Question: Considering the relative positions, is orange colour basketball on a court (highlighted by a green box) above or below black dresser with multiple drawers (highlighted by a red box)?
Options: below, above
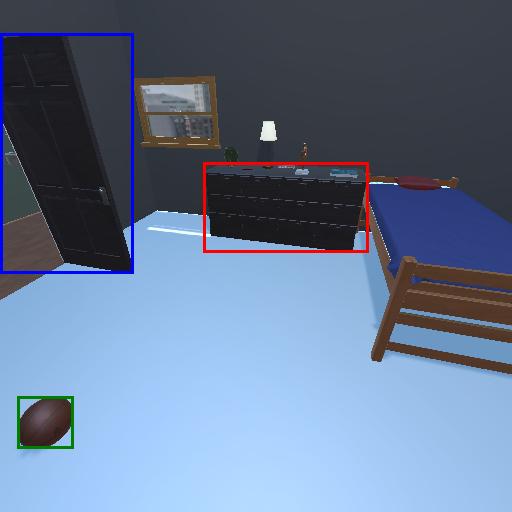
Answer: below